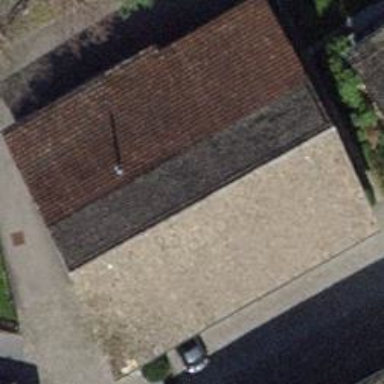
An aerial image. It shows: Shed.